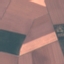
Land use / land cover: AnnualCrop